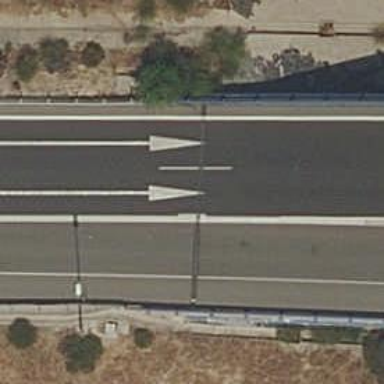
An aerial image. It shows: Motorway.